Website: bh-photo
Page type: address-validator
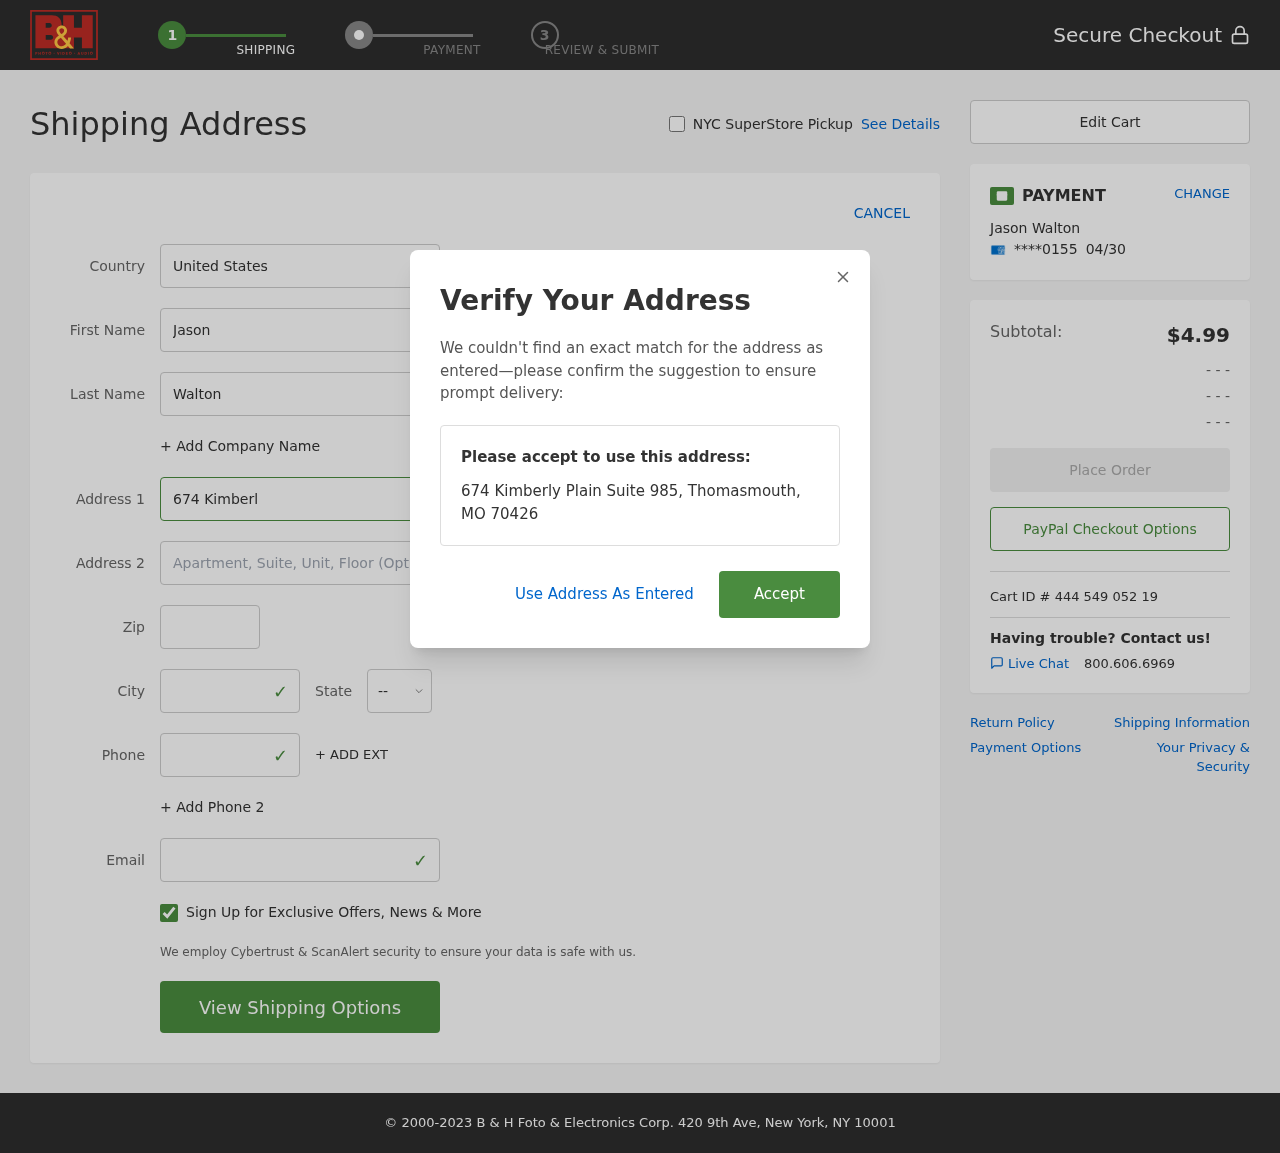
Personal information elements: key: PII_CARD_EXPIRY
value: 04/30
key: PII_CARD_LAST4
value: ****0155
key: PII_CITY
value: Thomasmouth
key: PII_COUNTRY
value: United States
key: PII_EMAIL
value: jason.walton@yahoo.com
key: PII_FIRSTNAME
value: Jason
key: PII_FULLNAME
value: Jason Walton
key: PII_LASTNAME
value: Walton
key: PII_PHONE
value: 4529187743
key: PII_POSTCODE
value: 70426
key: PII_STATE_ABBR
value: MO
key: PII_STREET
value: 674 Kimberly Plain Suite 985
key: PII_CITY_STATE_ZIP
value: Thomasmouth, MO 70426
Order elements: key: ORDER_SUBTOTAL
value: $4.99
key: ORDER_ID
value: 444 549 052 19